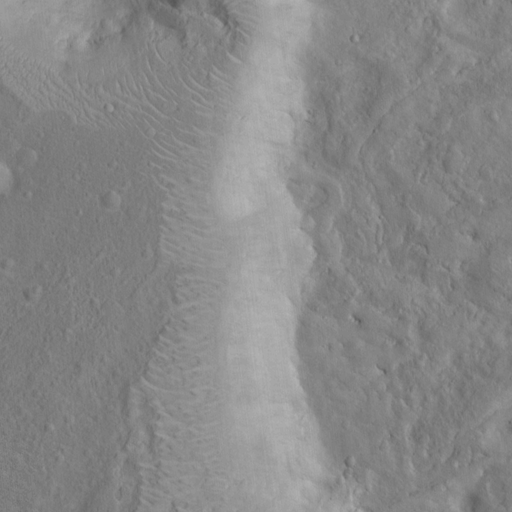
Objects detected: cone